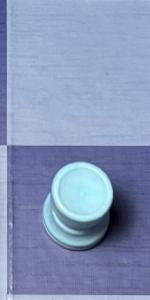
Label: Rook_White